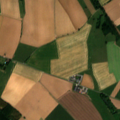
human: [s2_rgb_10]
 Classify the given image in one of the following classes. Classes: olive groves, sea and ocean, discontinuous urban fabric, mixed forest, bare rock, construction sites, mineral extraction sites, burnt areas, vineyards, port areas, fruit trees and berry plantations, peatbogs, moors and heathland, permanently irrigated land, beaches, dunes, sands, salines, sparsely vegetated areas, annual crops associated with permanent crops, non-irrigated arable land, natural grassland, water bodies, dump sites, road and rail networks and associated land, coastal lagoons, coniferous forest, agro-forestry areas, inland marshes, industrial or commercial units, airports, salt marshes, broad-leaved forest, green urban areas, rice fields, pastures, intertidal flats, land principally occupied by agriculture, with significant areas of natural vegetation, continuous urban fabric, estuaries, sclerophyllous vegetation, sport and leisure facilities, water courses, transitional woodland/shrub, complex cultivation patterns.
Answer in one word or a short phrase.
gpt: non-irrigated arable land, complex cultivation patterns